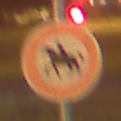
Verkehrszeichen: VerbotReiter
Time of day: Night
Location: Outdoor (Urban)
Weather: PartlyCloudy
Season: NotSpecified
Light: Artificial